Interaction volume radius: 5 \u00c5
Interaction volume height: 10 \u00c5
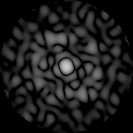
Disorder parameter: 0.8156